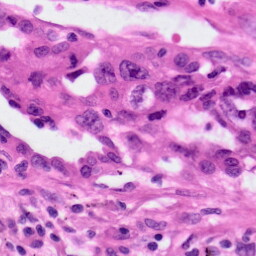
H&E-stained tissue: Lung